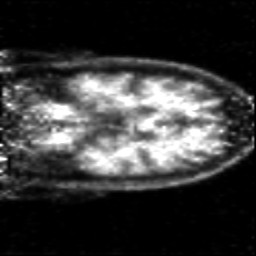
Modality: PET
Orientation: coronal
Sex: male
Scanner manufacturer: siemens